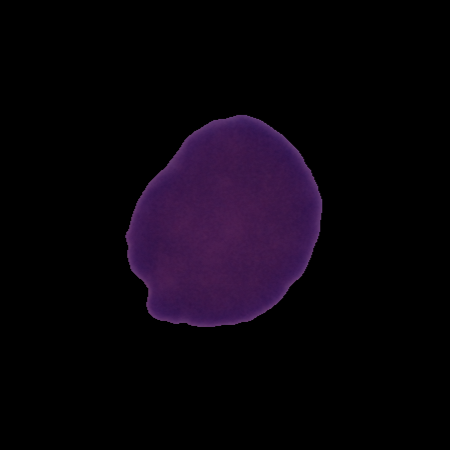
Label: cancer